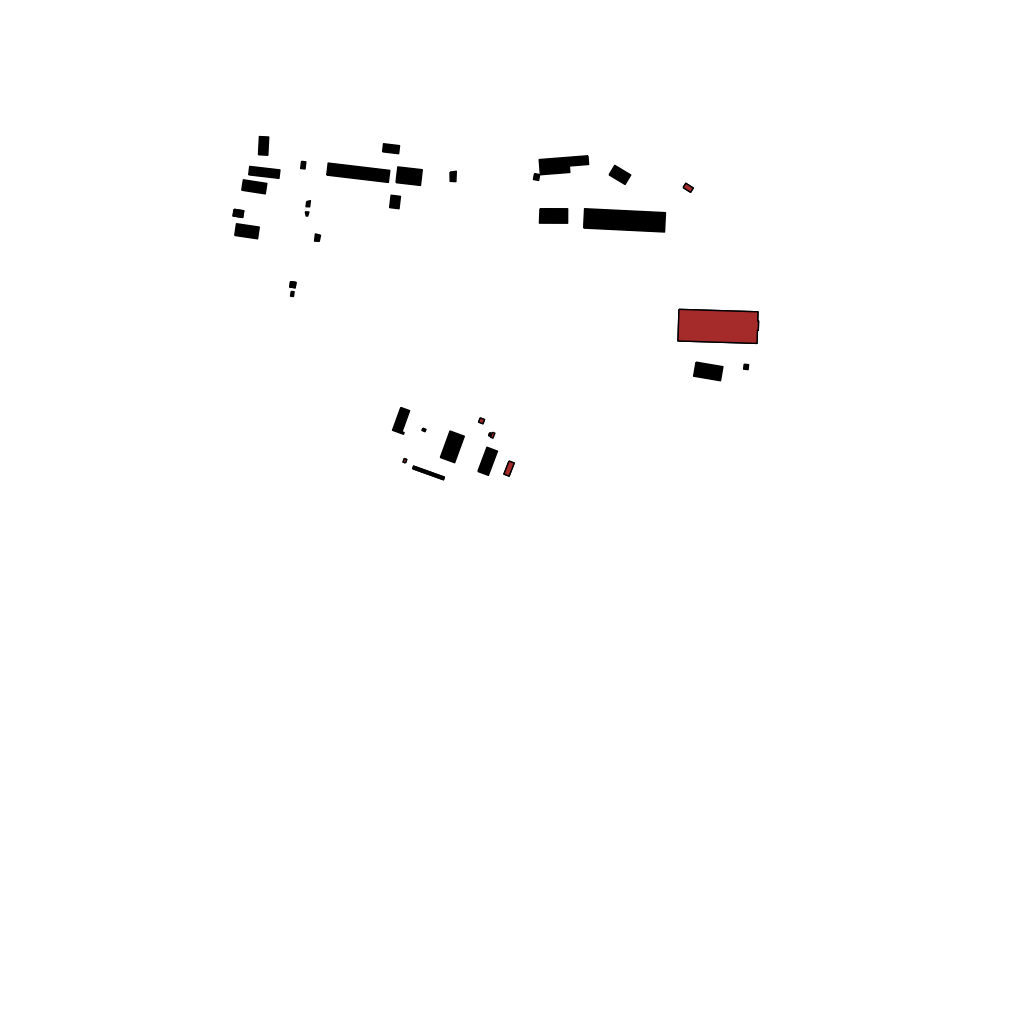
Tags: overhead vector_map, agriculture, industrial, recreation, residential, high_rise, individual_rise, low_rise, density_1, Building, Facility, 1.0 km²